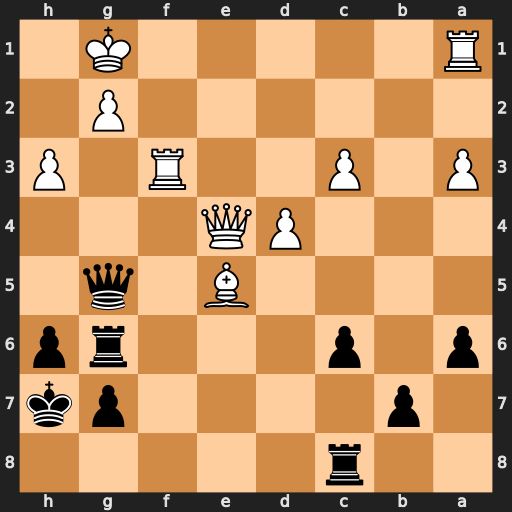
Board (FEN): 2r5/1p4pk/p1p3rp/4B1q1/3PQ3/P1P2R1P/6P1/R5K1
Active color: b
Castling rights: -
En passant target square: -
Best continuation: Qxg2#